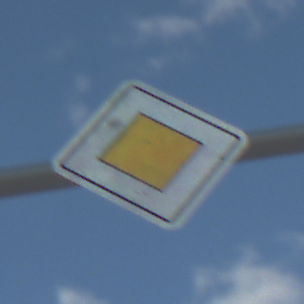
Verkehrszeichen: Vorfahrtsstrasse
Umgebung: Outdoor, Nature
Tageszeit: MorningAfternoon
Wetter: PartlyCloudy
Licht: Natural
Jahreszeit: NotSpecified
Kontrast: HighContrast